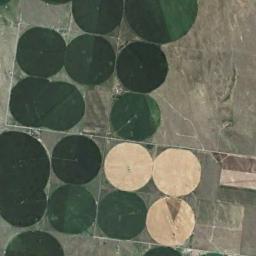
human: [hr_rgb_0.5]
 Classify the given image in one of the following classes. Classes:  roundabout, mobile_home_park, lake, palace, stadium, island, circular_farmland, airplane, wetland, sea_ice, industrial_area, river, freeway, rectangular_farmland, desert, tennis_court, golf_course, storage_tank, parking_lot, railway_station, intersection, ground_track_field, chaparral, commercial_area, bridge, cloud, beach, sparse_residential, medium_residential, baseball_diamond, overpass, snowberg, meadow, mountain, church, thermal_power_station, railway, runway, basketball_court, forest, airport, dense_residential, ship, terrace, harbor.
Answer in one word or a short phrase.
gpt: circular_farmland